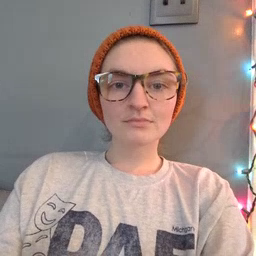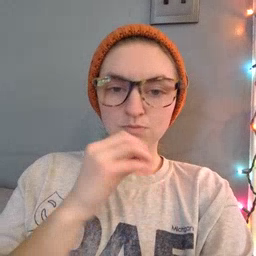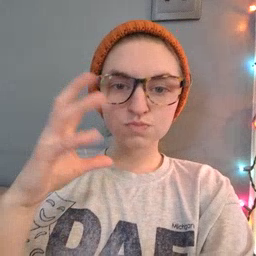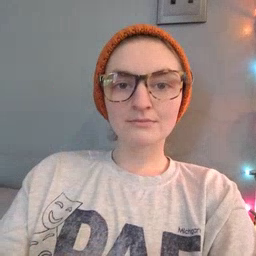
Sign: balloon